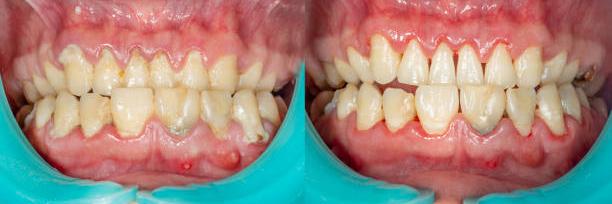
Condition: Calculus